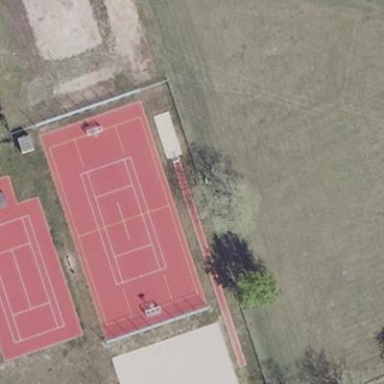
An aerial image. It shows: Athletic track located in leisure land area.